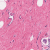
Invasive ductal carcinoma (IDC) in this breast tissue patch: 0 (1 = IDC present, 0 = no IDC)